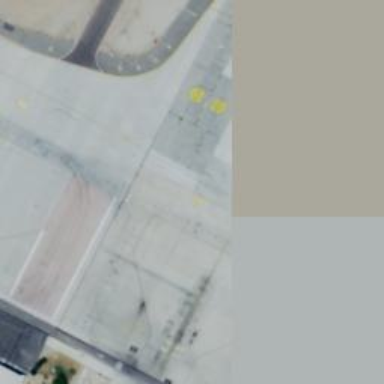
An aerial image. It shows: View of taxiway at the airport.